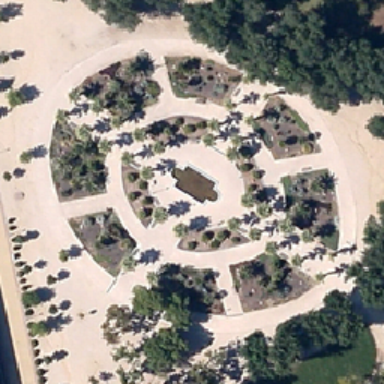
The trees in the oval square are sparse and the paths are white .